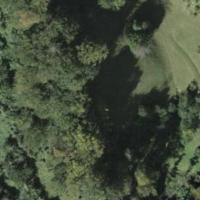
EUNIS habitat code: 44
Species observed at this site:
Lathyrus vernus